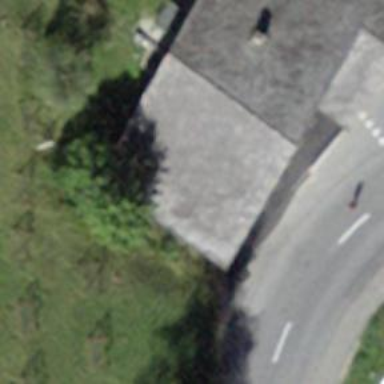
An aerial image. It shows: Post box.